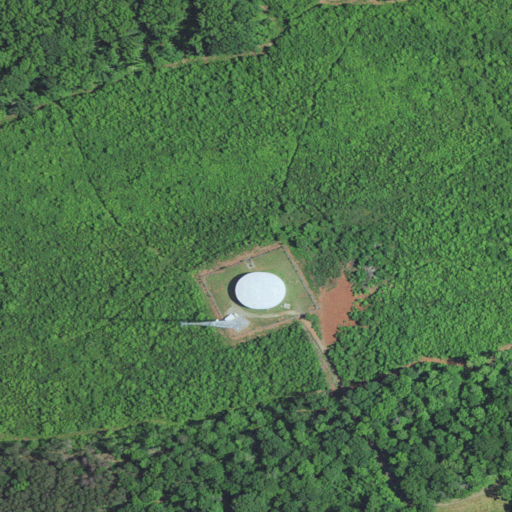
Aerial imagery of mountain in North Carolina named Cedder Mountain containing evergreen forest, deciduous forest, shrub, pasture, and medium intensity development